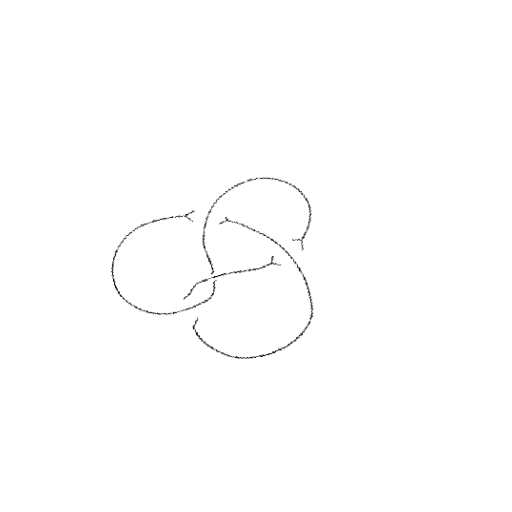
Crossing number: 4